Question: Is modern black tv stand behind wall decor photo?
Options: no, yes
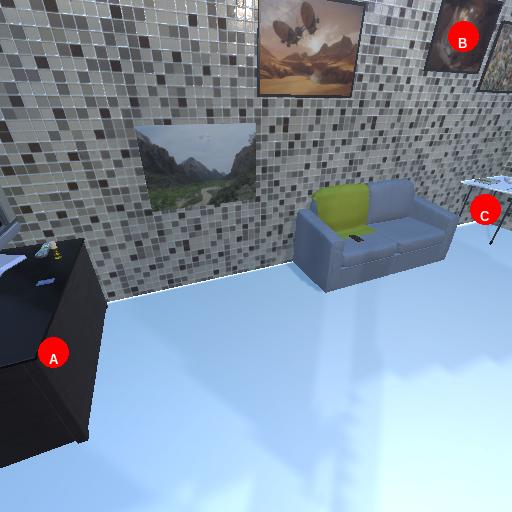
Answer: no